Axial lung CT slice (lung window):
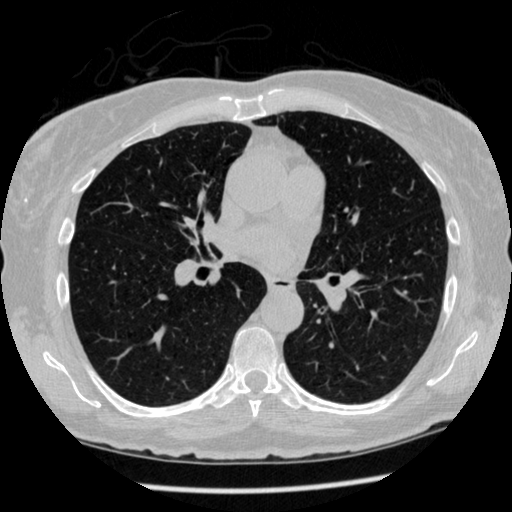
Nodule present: no